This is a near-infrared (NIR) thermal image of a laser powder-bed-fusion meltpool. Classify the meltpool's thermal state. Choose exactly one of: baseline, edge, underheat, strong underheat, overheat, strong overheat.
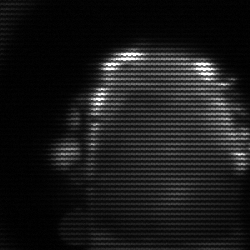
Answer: baseline